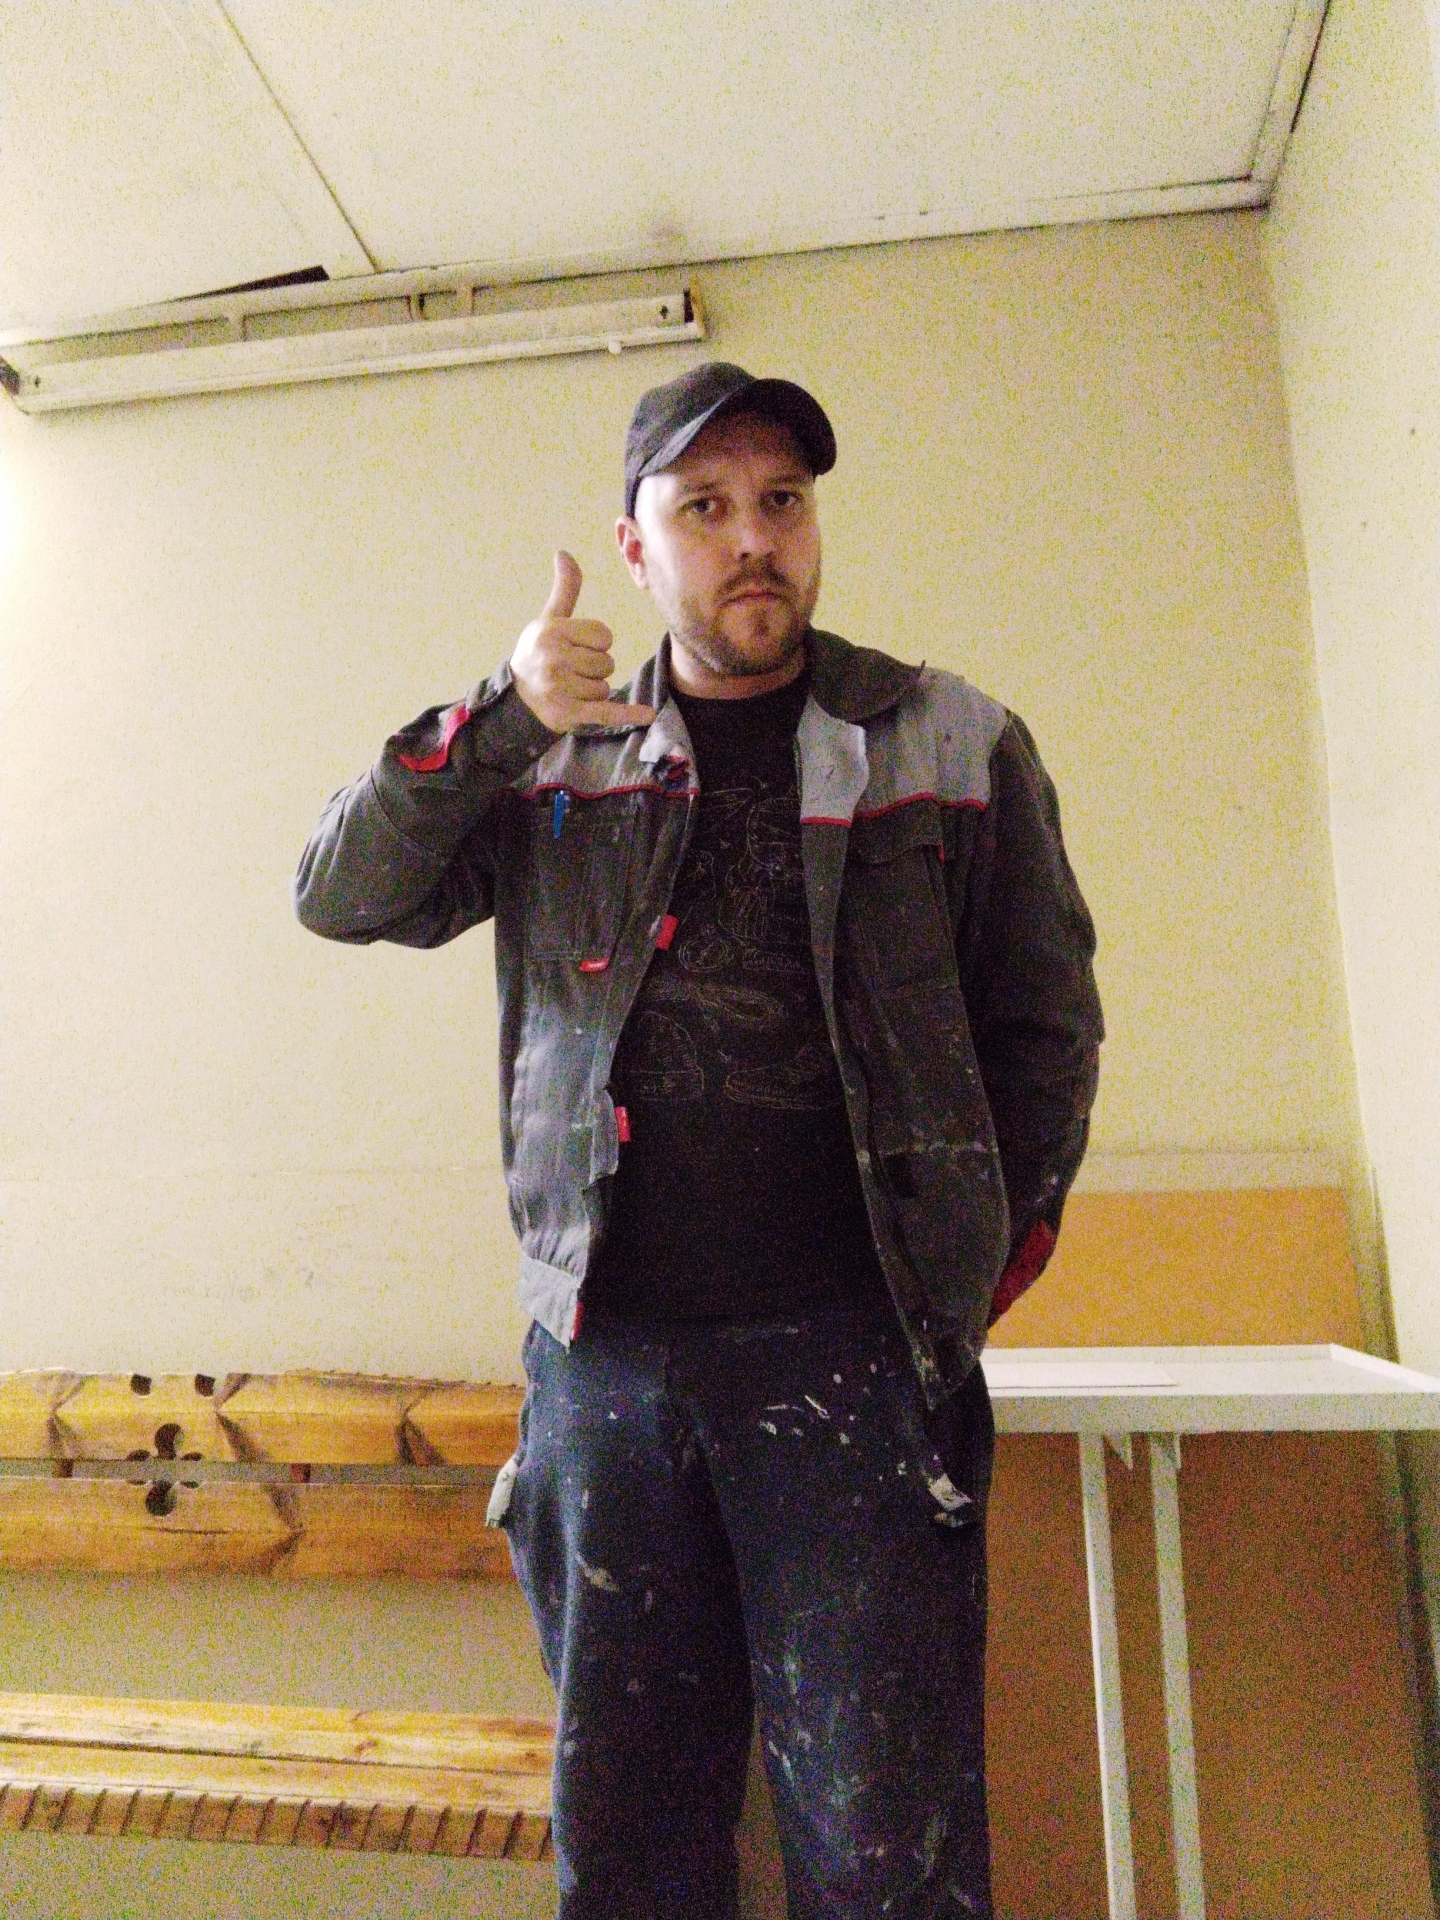
Label: noise